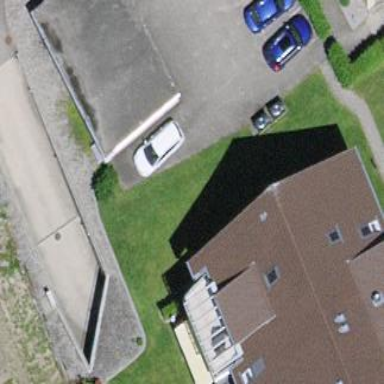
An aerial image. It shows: Garage.